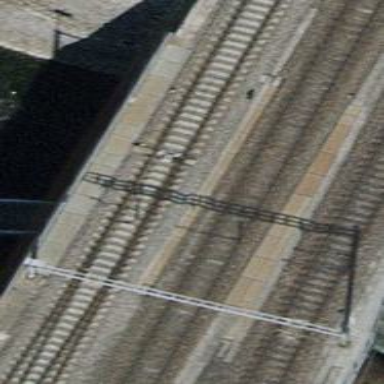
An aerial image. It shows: Bridge crossing over electrified rail tracks with contact lines. It serves as siding.